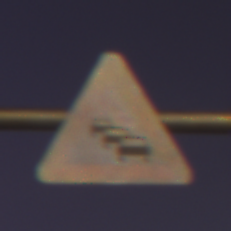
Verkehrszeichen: Stau
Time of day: Night
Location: Outdoor (Urban)
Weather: PartlyCloudy
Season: NotSpecified
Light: Natural